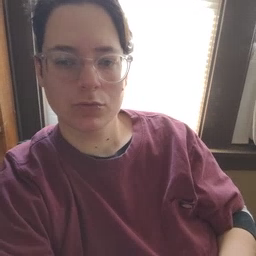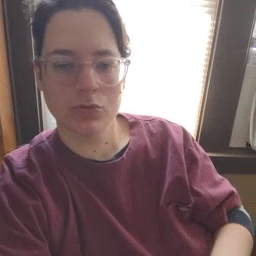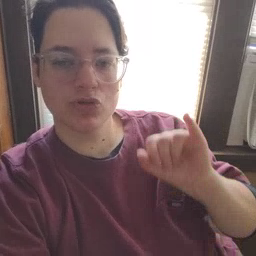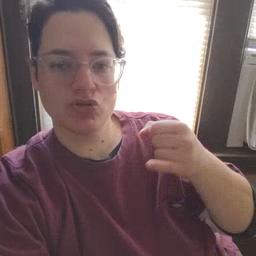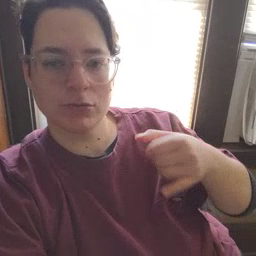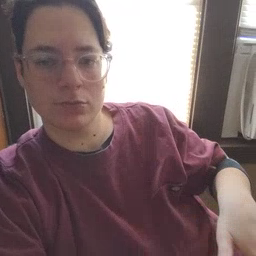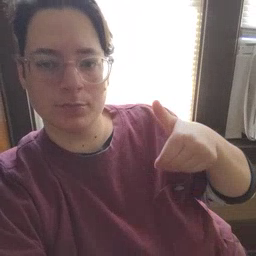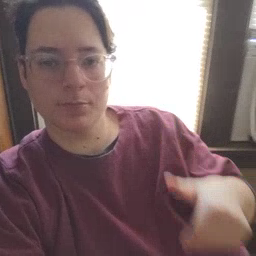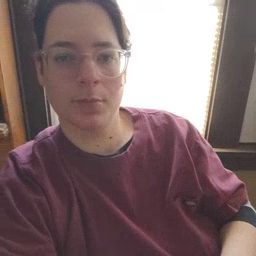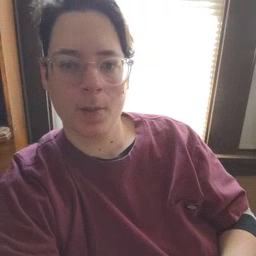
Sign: jeans